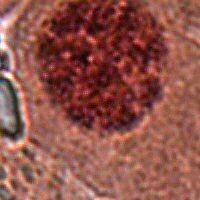
Label: prophase